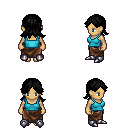
a pixel art fantasy rpg character, female body template, human, tanned skin, teal pirate shirt, robe skirt, black loose hair, metal boots, four views (front, back, left, right), 2x2 character sprite sheet, small pixel art, hard edges, no anti-aliasing